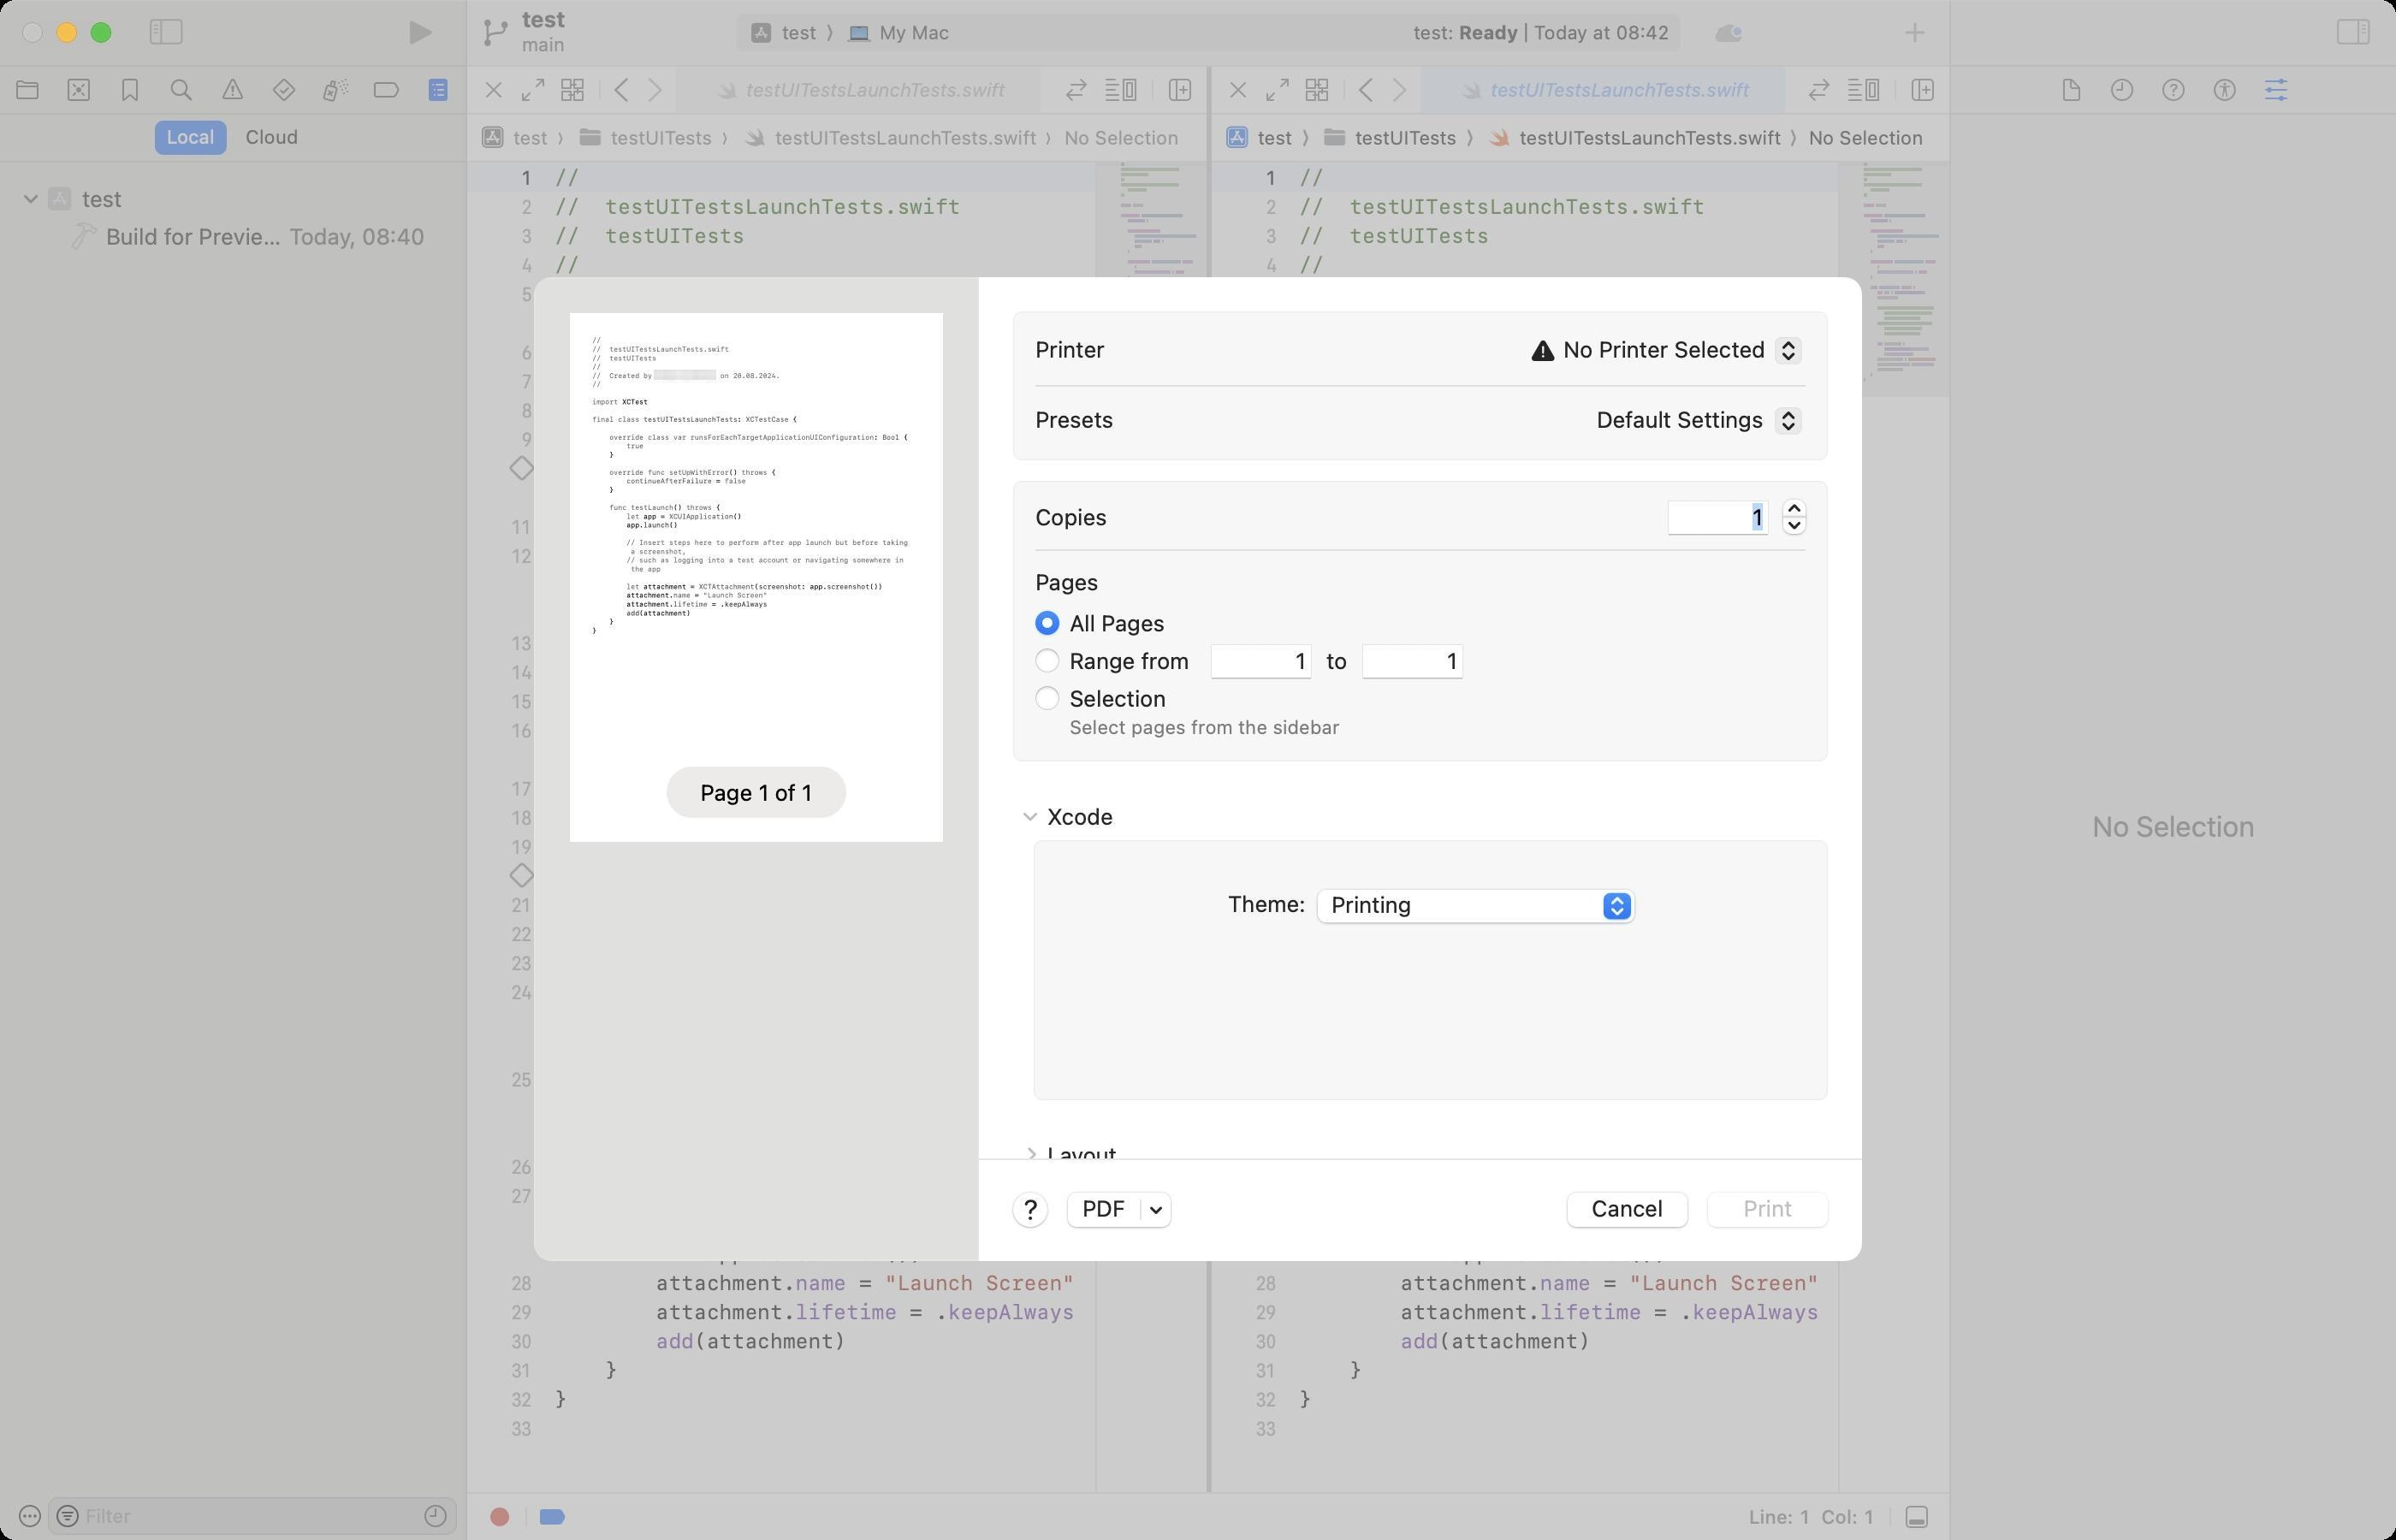
Accessibility tree:
{"name": "test_—_testUITestsLaunchTests.swift", "role": "AXWindow", "description": null, "role_description": "standard window", "value": null, "position": "164.00;127.00", "size": "1400;900", "children": [{"name": "test.xcodeproj", "role": "AXSplitGroup", "description": "/Users/[username]/Code/test/test/test.xcodeproj", "role_description": "split group", "value": null, "position": "0.00;0.00", "size": "1400;900", "children": [{"name": null, "role": "AXGroup", "description": "navigator", "role_description": "group", "value": null, "position": "0.00;0.00", "size": "272;900", "children": [{"name": "", "role": "AXRadioButton", "description": "Project", "role_description": "radio button", "value": 0, "position": "1.00;39.00", "size": "30;27", "children": []}, {"name": "", "role": "AXRadioButton", "description": "Source Control", "role_description": "radio button", "value": 0, "position": "31.00;39.00", "size": "30;27", "children": []}, {"name": "", "role": "AXRadioButton", "description": "Bookmarks", "role_description": "radio button", "value": 0, "position": "61.00;39.00", "size": "30;27", "children": []}, {"name": "", "role": "AXRadioButton", "description": "Find", "role_description": "radio button", "value": 0, "position": "91.00;39.00", "size": "30;27", "children": []}, {"name": "", "role": "AXRadioButton", "description": "Issues", "role_description": "radio button", "value": 0, "position": "121.00;39.00", "size": "30;27", "children": []}, {"name": "", "role": "AXRadioButton", "description": "Tests", "role_description": "radio button", "value": 0, "position": "151.00;39.00", "size": "30;27", "children": []}, {"name": "", "role": "AXRadioButton", "description": "Debug", "role_description": "radio button", "value": 0, "position": "181.00;39.00", "size": "30;27", "children": []}, {"name": "", "role": "AXRadioButton", "description": "Breakpoints", "role_description": "radio button", "value": 0, "position": "211.00;39.00", "size": "30;27", "children": []}, {"name": "", "role": "AXRadioButton", "description": "Reports", "role_description": "radio button", "value": 1, "position": "241.00;39.00", "size": "30;27", "children": []}, {"name": "Local", "role": "AXRadioButton", "description": null, "role_description": "radio button", "value": 1, "position": "90.50;70.50", "size": "42;20", "children": []}, {"name": "Cloud", "role": "AXRadioButton", "description": null, "role_description": "radio button", "value": 0, "position": "136.50;70.50", "size": "45;20", "children": []}, {"name": null, "role": "AXScrollArea", "description": null, "role_description": "scroll area", "value": null, "position": "0.00;95.00", "size": "272;777", "children": [{"name": null, "role": "AXOutline", "description": "Report Navigator", "role_description": "outline", "value": null, "position": "0.00;105.00", "size": "272;767", "children": [{"name": null, "role": "AXRow", "description": null, "role_description": "outline row", "value": null, "position": "0.00;105.00", "size": "272;22", "children": [{"name": null, "role": "AXCell", "description": null, "role_description": "cell", "value": null, "position": "10.00;105.00", "size": "252;22", "children": [{"name": null, "role": "AXImage", "description": "", "role_description": "", "value": null, "position": "26.50;108.00", "size": "17;16", "children": []}, {"name": null, "role": "AXStaticText", "description": null, "role_description": "text", "value": "test", "position": "46.00;108.00", "size": "210;16", "children": []}, {"name": null, "role": "AXDisclosureTriangle", "description": null, "role_description": "disclosure triangle", "value": 1, "position": "12.00;105.00", "size": "13;22", "children": []}]}]}, {"name": null, "role": "AXRow", "description": null, "role_description": "outline row", "value": null, "position": "0.00;127.00", "size": "272;22", "children": [{"name": null, "role": "AXCell", "description": null, "role_description": "cell", "value": null, "position": "10.00;127.00", "size": "252;22", "children": [{"name": null, "role": "AXImage", "description": "", "role_description": "", "value": null, "position": "41.00;130.00", "size": "16;16", "children": []}, {"name": null, "role": "AXStaticText", "description": null, "role_description": "text", "value": "Today, 08:40", "position": "167.00;130.00", "size": "84;16", "children": []}, {"name": null, "role": "AXStaticText", "description": null, "role_description": "text", "value": "Build for Previews", "position": "60.00;130.00", "size": "107;16", "children": []}]}]}, {"name": null, "role": "AXColumn", "description": null, "role_description": "column", "value": null, "position": "10.00;105.00", "size": "252;767", "children": []}]}]}, {"name": null, "role": "AXTextField", "description": "Report navigator filter", "role_description": "search text field", "value": "", "position": "28.00;875.00", "size": "239;22", "children": [{"name": "toggle_filter", "role": "AXButton", "description": null, "role_description": "button", "value": null, "position": "28.00;875.00", "size": "15;22", "children": []}, {"name": "Recent_reports_filter", "role": "AXCheckBox", "description": null, "role_description": "toggle button", "value": 0, "position": "246.00;876.00", "size": "17;20", "children": []}]}, {"name": "", "role": "AXMenuButton", "description": null, "role_description": "menu button", "value": null, "position": "2.00;876.00", "size": "26;20", "children": []}]}, {"name": null, "role": "AXSplitter", "description": null, "role_description": "splitter", "value": 272.0, "position": "272.00;38.00", "size": "1;862", "children": []}, {"name": null, "role": "AXGroup", "description": "editor area", "role_description": "group", "value": null, "position": "273.00;0.00", "size": "866;900", "children": [{"name": null, "role": "AXSplitGroup", "description": null, "role_description": "split group", "value": null, "position": "273.00;0.00", "size": "866;900", "children": [{"name": null, "role": "AXSplitGroup", "description": null, "role_description": "split group", "value": null, "position": "273.00;0.00", "size": "866;900", "children": [{"name": null, "role": "AXGroup", "description": "testUITestsLaunchTests.swift", "role_description": "group", "value": null, "position": "273.00;0.00", "size": "432;900", "children": [{"name": null, "role": "AXGroup", "description": "testUITestsLaunchTests.swift", "role_description": "group", "value": null, "position": "273.00;0.00", "size": "432;900", "children": [{"name": null, "role": "AXSplitGroup", "description": null, "role_description": "split group", "value": null, "position": "273.00;0.00", "size": "432;900", "children": [{"name": null, "role": "AXScrollArea", "description": null, "role_description": "scroll area", "value": null, "position": "273.00;95.00", "size": "432;777", "children": [{"name": null, "role": "AXTextArea", "description": "Source Editor", "role_description": "text entry area", "value": "//\n//  testUITestsLaunchTests.swift\n//  testUITests\n//\n//  Created by [name] [surname] on 20.08.2024.\n//\n\nimport XCTest\n\nfinal class testUITestsLaunchTests: XCTestCase {\n\n    override class var runsForEachTargetApplicationUIConfiguration: Bool {\n        true\n    }\n\n    override func setUpWithError() throws {\n        continueAfterFailure = false\n    }\n\n    func testLaunch() throws {\n        let app = XCUIApplication()\n        app.launch()\n\n        // Insert steps here to perform after app launch but before taking a screenshot,\n        // such as logging into a test account or navigating somewhere in the app\n\n        let attachment = XCTAttachment(screenshot: app.screenshot())\n        attachment.name = \"Launch Screen\"\n        attachment.lifetime = .keepAlways\n        add(attachment)\n    }\n}\n", "position": "273.00;94.00", "size": "432;1138", "children": []}, {"name": null, "role": "AXScrollBar", "description": null, "role_description": "scroll bar", "value": 0.0027662517968565226, "position": "689.00;95.00", "size": "16;777", "children": [{"name": null, "role": "AXValueIndicator", "description": null, "role_description": "value indicator", "value": 0.0027662517968565226, "position": "693.00;97.00", "size": "12;552", "children": []}, {"name": null, "role": "AXButton", "description": null, "role_description": "increment arrow button", "value": null, "position": "689.00;95.00", "size": "0;0", "children": []}, {"name": null, "role": "AXButton", "description": null, "role_description": "decrement arrow button", "value": null, "position": "689.00;95.00", "size": "0;0", "children": []}, {"name": null, "role": "AXButton", "description": null, "role_description": "increment page button", "value": null, "position": "693.00;650.00", "size": "12;222", "children": []}, {"name": null, "role": "AXButton", "description": null, "role_description": "decrement page button", "value": null, "position": "693.00;95.00", "size": "12;2", "children": []}]}, {"name": null, "role": "AXGroup", "description": "Source Editor Change Gutter", "role_description": "group", "value": null, "position": "273.00;94.00", "size": "11;1138", "children": []}, {"name": null, "role": "AXGroup", "description": "Source Editor Gutter", "role_description": "group", "value": null, "position": "284.00;94.00", "size": "30;1138", "children": [{"name": null, "role": "AXButton", "description": "Annotation Line 10: Line: 10", "role_description": "button", "value": "No result", "position": "297.00;265.00", "size": "16;17", "children": []}, {"name": null, "role": "AXButton", "description": "Annotation Line 20: Line: 20", "role_description": "button", "value": "No result", "position": "297.00;503.00", "size": "16;17", "children": []}]}, {"name": null, "role": "AXGroup", "description": "Source Editor Minimap", "role_description": "group", "value": null, "position": "640.00;0.00", "size": "65;900", "children": [{"name": "Minimap_Landmark", "role": "AXStaticText", "description": "testUITestsLaunchTests", "role_description": "text", "value": null, "position": "655.00;122.00", "size": "45;11", "children": []}, {"name": "Minimap_Landmark", "role": "AXStaticText", "description": "runsForEachTargetApplicationUIConfiguration", "role_description": "text", "value": null, "position": "659.00;131.00", "size": "41;11", "children": []}, {"name": "Minimap_Landmark", "role": "AXStaticText", "description": "setUpWithError()", "role_description": "text", "value": null, "position": "659.00;149.00", "size": "41;11", "children": []}, {"name": "Minimap_Landmark", "role": "AXStaticText", "description": "testLaunch()", "role_description": "text", "value": null, "position": "659.00;164.00", "size": "41;11", "children": []}]}]}]}, {"name": null, "role": "AXGroup", "description": "Jump Bar", "role_description": "group", "value": null, "position": "273.00;67.00", "size": "432;28", "children": [{"name": null, "role": "AXPopUpButton", "description": null, "role_description": "pop up button", "value": "test", "position": "273.00;67.00", "size": "62;27", "children": []}, {"name": null, "role": "AXPopUpButton", "description": null, "role_description": "pop up button", "value": "testUITests", "position": "335.00;67.00", "size": "96;27", "children": []}, {"name": null, "role": "AXPopUpButton", "description": null, "role_description": "pop up button", "value": "testUITestsLaunchTests.swift", "position": "431.00;67.00", "size": "189;27", "children": []}, {"name": null, "role": "AXPopUpButton", "description": null, "role_description": "pop up button", "value": "No Selection", "position": "620.00;67.00", "size": "83;27", "children": []}]}]}, {"name": null, "role": "AXGroup", "description": "Tab Bar", "role_description": "group", "value": null, "position": "273.00;39.00", "size": "432;28", "children": [{"name": "Tab_bar,_1_tab", "role": "AXTabGroup", "description": "tab bar", "role_description": "tab group", "value": "{\n    \"name\": \"testUITestsLaunchTests.swift\",\n    \"role\": \"AXRadioButton\",\n    \"description\": null,\n    \"role_description\": \"tab\",\n    \"value\": true,\n    \"position\": \"395.00;39.00\",\n    \"size\": \"213;27\",\n    \"children\": [\n        {\n            \"name\": \"close_tab\",\n            \"role\": \"AXButton\",\n            \"description\": \"Close\",\n            \"role_description\": \"button\",\n            \"value\": null,\n            \"position\": \"399.00;44.50\",\n            \"size\": \"16;16\",\n            \"children\": [\n                {\n                    \"name\": \"close_tab\",\n                    \"role\": \"AXButton\",\n                    \"description\": \"Close\",\n                    \"role_description\": \"button\",\n                    \"value\": null,\n                    \"position\": \"399.00;44.50\",\n                    \"size\": \"16;16\",\n                    \"children\": []\n                }\n            ]\n        }\n    ]\n}", "position": "395.00;39.00", "size": "220;27", "children": [{"name": null, "role": "AXScrollArea", "description": null, "role_description": "scroll area", "value": null, "position": "395.00;39.00", "size": "220;27", "children": [{"name": "testUITestsLaunchTests.swift", "role": "AXRadioButton", "description": null, "role_description": "tab", "value": true, "position": "395.00;39.00", "size": "213;27", "children": [{"name": "close_tab", "role": "AXButton", "description": "Close", "role_description": "button", "value": null, "position": "399.00;44.50", "size": "16;16", "children": [{"name": "close_tab", "role": "AXButton", "description": "Close", "role_description": "button", "value": null, "position": "399.00;44.50", "size": "16;16", "children": []}]}]}]}]}, {"name": "", "role": "AXButton", "description": "Close Editor", "role_description": "button", "value": null, "position": "277.00;39.00", "size": "23;27", "children": []}, {"name": "", "role": "AXCheckBox", "description": "Focus Editor", "role_description": "toggle button", "value": "0", "position": "300.00;39.00", "size": "23;27", "children": []}, {"name": "", "role": "AXButton", "description": "Related Items", "role_description": "button", "value": null, "position": "323.00;39.00", "size": "23;27", "children": []}, {"name": "", "role": "AXButton", "description": "Go Back", "role_description": "button", "value": null, "position": "355.00;39.00", "size": "18;27", "children": []}, {"name": "", "role": "AXButton", "description": "Go Forward", "role_description": "button", "value": null, "position": "373.00;39.00", "size": "18;27", "children": []}, {"name": "", "role": "AXCheckBox", "description": "Code Review", "role_description": "toggle button", "value": "0", "position": "617.00;39.00", "size": "24;27", "children": []}, {"name": "", "role": "AXButton", "description": "editor options", "role_description": "button", "value": null, "position": "641.00;39.00", "size": "28;27", "children": []}, {"name": "", "role": "AXButton", "description": "Add Editor on Right", "role_description": "button", "value": null, "position": "678.00;39.00", "size": "23;27", "children": []}]}]}, {"name": null, "role": "AXSplitter", "description": null, "role_description": "splitter", "value": 432.0, "position": "705.00;38.00", "size": "3;862", "children": []}, {"name": null, "role": "AXGroup", "description": "testUITestsLaunchTests.swift", "role_description": "group", "value": null, "position": "708.00;0.00", "size": "431;900", "children": [{"name": null, "role": "AXGroup", "description": "testUITestsLaunchTests.swift", "role_description": "group", "value": null, "position": "708.00;0.00", "size": "431;900", "children": [{"name": null, "role": "AXSplitGroup", "description": null, "role_description": "split group", "value": null, "position": "708.00;0.00", "size": "431;900", "children": [{"name": null, "role": "AXScrollArea", "description": null, "role_description": "scroll area", "value": null, "position": "708.00;95.00", "size": "431;777", "children": [{"name": null, "role": "AXTextArea", "description": "Source Editor", "role_description": "text entry area", "value": "//\n//  testUITestsLaunchTests.swift\n//  testUITests\n//\n//  Created by [name] [surname] on 20.08.2024.\n//\n\nimport XCTest\n\nfinal class testUITestsLaunchTests: XCTestCase {\n\n    override class var runsForEachTargetApplicationUIConfiguration: Bool {\n        true\n    }\n\n    override func setUpWithError() throws {\n        continueAfterFailure = false\n    }\n\n    func testLaunch() throws {\n        let app = XCUIApplication()\n        app.launch()\n\n        // Insert steps here to perform after app launch but before taking a screenshot,\n        // such as logging into a test account or navigating somewhere in the app\n\n        let attachment = XCTAttachment(screenshot: app.screenshot())\n        attachment.name = \"Launch Screen\"\n        attachment.lifetime = .keepAlways\n        add(attachment)\n    }\n}\n", "position": "708.00;94.00", "size": "431;1138", "children": []}, {"name": null, "role": "AXScrollBar", "description": null, "role_description": "scroll bar", "value": 0.0027662517968565226, "position": "1123.00;95.00", "size": "16;777", "children": [{"name": null, "role": "AXValueIndicator", "description": null, "role_description": "value indicator", "value": 0.0027662517968565226, "position": "1127.00;97.00", "size": "12;552", "children": []}, {"name": null, "role": "AXButton", "description": null, "role_description": "increment arrow button", "value": null, "position": "1123.00;95.00", "size": "0;0", "children": []}, {"name": null, "role": "AXButton", "description": null, "role_description": "decrement arrow button", "value": null, "position": "1123.00;95.00", "size": "0;0", "children": []}, {"name": null, "role": "AXButton", "description": null, "role_description": "increment page button", "value": null, "position": "1127.00;650.00", "size": "12;222", "children": []}, {"name": null, "role": "AXButton", "description": null, "role_description": "decrement page button", "value": null, "position": "1127.00;95.00", "size": "12;2", "children": []}]}, {"name": null, "role": "AXGroup", "description": "Source Editor Gutter", "role_description": "group", "value": null, "position": "719.00;94.00", "size": "30;1138", "children": [{"name": null, "role": "AXButton", "description": "Annotation Line 10: Line: 10", "role_description": "button", "value": "No result", "position": "732.00;265.00", "size": "16;17", "children": []}, {"name": null, "role": "AXButton", "description": "Annotation Line 20: Line: 20", "role_description": "button", "value": "No result", "position": "732.00;503.00", "size": "16;17", "children": []}]}, {"name": null, "role": "AXGroup", "description": "Source Editor Change Gutter", "role_description": "group", "value": null, "position": "708.00;94.00", "size": "11;1138", "children": []}, {"name": null, "role": "AXGroup", "description": "Source Editor Minimap", "role_description": "group", "value": null, "position": "1074.00;0.00", "size": "65;900", "children": [{"name": "Minimap_Landmark", "role": "AXStaticText", "description": "testUITestsLaunchTests", "role_description": "text", "value": null, "position": "1089.00;122.00", "size": "45;11", "children": []}, {"name": "Minimap_Landmark", "role": "AXStaticText", "description": "runsForEachTargetApplicationUIConfiguration", "role_description": "text", "value": null, "position": "1093.00;131.00", "size": "41;11", "children": []}, {"name": "Minimap_Landmark", "role": "AXStaticText", "description": "setUpWithError()", "role_description": "text", "value": null, "position": "1093.00;149.00", "size": "41;11", "children": []}, {"name": "Minimap_Landmark", "role": "AXStaticText", "description": "testLaunch()", "role_description": "text", "value": null, "position": "1093.00;164.00", "size": "41;11", "children": []}]}]}]}, {"name": null, "role": "AXGroup", "description": "Jump Bar", "role_description": "group", "value": null, "position": "708.00;67.00", "size": "431;28", "children": [{"name": null, "role": "AXPopUpButton", "description": null, "role_description": "pop up button", "value": "test", "position": "708.00;67.00", "size": "62;27", "children": []}, {"name": null, "role": "AXPopUpButton", "description": null, "role_description": "pop up button", "value": "testUITests", "position": "770.00;67.00", "size": "96;27", "children": []}, {"name": null, "role": "AXPopUpButton", "description": null, "role_description": "pop up button", "value": "testUITestsLaunchTests.swift", "position": "866.00;67.00", "size": "189;27", "children": []}, {"name": null, "role": "AXPopUpButton", "description": null, "role_description": "pop up button", "value": "No Selection", "position": "1055.00;67.00", "size": "83;27", "children": []}]}]}, {"name": null, "role": "AXGroup", "description": "Tab Bar", "role_description": "group", "value": null, "position": "708.00;39.00", "size": "431;28", "children": [{"name": "Tab_bar,_1_tab", "role": "AXTabGroup", "description": "tab bar", "role_description": "tab group", "value": "{\n    \"name\": \"testUITestsLaunchTests.swift\",\n    \"role\": \"AXRadioButton\",\n    \"description\": null,\n    \"role_description\": \"tab\",\n    \"value\": true,\n    \"position\": \"830.00;39.00\",\n    \"size\": \"213;27\",\n    \"children\": [\n        {\n            \"name\": \"close_tab\",\n            \"role\": \"AXButton\",\n            \"description\": \"Close\",\n            \"role_description\": \"button\",\n            \"value\": null,\n            \"position\": \"834.00;44.50\",\n            \"size\": \"16;16\",\n            \"children\": [\n                {\n                    \"name\": \"close_tab\",\n                    \"role\": \"AXButton\",\n                    \"description\": \"Close\",\n                    \"role_description\": \"button\",\n                    \"value\": null,\n                    \"position\": \"834.00;44.50\",\n                    \"size\": \"16;16\",\n                    \"children\": []\n                }\n            ]\n        }\n    ]\n}", "position": "830.00;39.00", "size": "219;27", "children": [{"name": null, "role": "AXScrollArea", "description": null, "role_description": "scroll area", "value": null, "position": "830.00;39.00", "size": "219;27", "children": [{"name": "testUITestsLaunchTests.swift", "role": "AXRadioButton", "description": null, "role_description": "tab", "value": true, "position": "830.00;39.00", "size": "213;27", "children": [{"name": "close_tab", "role": "AXButton", "description": "Close", "role_description": "button", "value": null, "position": "834.00;44.50", "size": "16;16", "children": [{"name": "close_tab", "role": "AXButton", "description": "Close", "role_description": "button", "value": null, "position": "834.00;44.50", "size": "16;16", "children": []}]}]}]}]}, {"name": "", "role": "AXButton", "description": "Close Editor", "role_description": "button", "value": null, "position": "712.00;39.00", "size": "23;27", "children": []}, {"name": "", "role": "AXCheckBox", "description": "Focus Editor", "role_description": "toggle button", "value": "0", "position": "735.00;39.00", "size": "23;27", "children": []}, {"name": "", "role": "AXButton", "description": "Related Items", "role_description": "button", "value": null, "position": "758.00;39.00", "size": "23;27", "children": []}, {"name": "", "role": "AXButton", "description": "Go Back", "role_description": "button", "value": null, "position": "790.00;39.00", "size": "18;27", "children": []}, {"name": "", "role": "AXButton", "description": "Go Forward", "role_description": "button", "value": null, "position": "808.00;39.00", "size": "18;27", "children": []}, {"name": "", "role": "AXCheckBox", "description": "Code Review", "role_description": "toggle button", "value": "0", "position": "1051.00;39.00", "size": "24;27", "children": []}, {"name": "", "role": "AXButton", "description": "editor options", "role_description": "button", "value": null, "position": "1075.00;39.00", "size": "28;27", "children": []}, {"name": "", "role": "AXButton", "description": "Add Editor on Right", "role_description": "button", "value": null, "position": "1112.00;39.00", "size": "23;27", "children": []}]}]}]}, {"name": null, "role": "AXGroup", "description": "debug bar", "role_description": "group", "value": null, "position": "273.00;873.00", "size": "866;27", "children": [{"name": "", "role": "AXButton", "description": "Record UI Test", "role_description": "button", "value": null, "position": "277.00;873.00", "size": "30;27", "children": []}, {"name": "", "role": "AXCheckBox", "description": "Breakpoints", "role_description": "toggle button", "value": 1, "position": "308.00;873.00", "size": "30;27", "children": []}, {"name": null, "role": "AXStaticText", "description": null, "role_description": "text", "value": "Line: 1  Col: 1", "position": "1020.00;879.50", "size": "78;14", "children": []}, {"name": "", "role": "AXButton", "description": "show debug area", "role_description": "button", "value": null, "position": "1105.00;873.00", "size": "30;27", "children": []}]}]}]}, {"name": null, "role": "AXSplitter", "description": null, "role_description": "splitter", "value": 866.0, "position": "1139.00;38.00", "size": "1;862", "children": []}, {"name": null, "role": "AXGroup", "description": "inspector", "role_description": "group", "value": null, "position": "1140.00;0.00", "size": "260;900", "children": [{"name": null, "role": "AXScrollArea", "description": null, "role_description": "scroll area", "value": null, "position": "1140.00;66.00", "size": "260;834", "children": [{"name": null, "role": "AXGroup", "description": null, "role_description": "group", "value": null, "position": "1140.00;66.00", "size": "260;834", "children": [{"name": null, "role": "AXStaticText", "description": null, "role_description": "text", "value": "No Selection", "position": "1218.50;473.00", "size": "103;20", "children": []}]}, {"name": null, "role": "AXScrollBar", "description": null, "role_description": "scroll bar", "value": 0.0, "position": "1384.00;66.00", "size": "16;834", "children": []}]}, {"name": "", "role": "AXRadioButton", "description": "File Inspector", "role_description": "radio button", "value": 0, "position": "1195.00;39.00", "size": "30;27", "children": []}, {"name": "", "role": "AXRadioButton", "description": "History Inspector", "role_description": "radio button", "value": 0, "position": "1225.00;39.00", "size": "30;27", "children": []}, {"name": "", "role": "AXRadioButton", "description": "Quick Help Inspector", "role_description": "radio button", "value": 0, "position": "1255.00;39.00", "size": "30;27", "children": []}, {"name": "", "role": "AXRadioButton", "description": "Accessibility Inspector", "role_description": "radio button", "value": 0, "position": "1285.00;39.00", "size": "30;27", "children": []}, {"name": "", "role": "AXRadioButton", "description": "Attributes Inspector", "role_description": "radio button", "value": 1, "position": "1315.00;39.00", "size": "30;27", "children": []}]}]}, {"name": null, "role": "AXToolbar", "description": null, "role_description": "toolbar", "value": null, "position": "0.00;0.00", "size": "1400;38", "children": [{"name": null, "role": "AXButton", "description": "Hide Navigator", "role_description": "button", "value": null, "position": "76.00;0.00", "size": "42;38", "children": []}, {"name": null, "role": "AXGroup", "description": null, "role_description": "group", "value": null, "position": "176.00;0.00", "size": "92;38", "children": [{"name": "Run", "role": "AXButton", "description": null, "role_description": "button", "value": null, "position": "225.00;7.00", "size": "40;25", "children": []}]}, {"name": null, "role": "AXButton", "description": "Branch Chooser", "role_description": "button", "value": "test, main", "position": "277.00;0.00", "size": "136;38", "children": [{"name": null, "role": "AXButton", "description": "Branch Chooser", "role_description": "button", "value": "test, main", "position": "281.00;2.00", "size": "128;34", "children": [{"name": null, "role": "AXStaticText", "description": null, "role_description": "text", "value": "test", "position": "303.00;3.00", "size": "30;16", "children": []}, {"name": null, "role": "AXStaticText", "description": null, "role_description": "text", "value": "main", "position": "303.00;19.00", "size": "30;14", "children": []}, {"name": null, "role": "AXImage", "description": "", "role_description": "image", "value": null, "position": "281.00;7.00", "size": "18;24", "children": []}]}]}, {"name": null, "role": "AXGroup", "description": null, "role_description": "group", "value": null, "position": "426.00;0.00", "size": "560;38", "children": [{"name": null, "role": "AXGroup", "description": "Activity View", "role_description": "group", "value": null, "position": "430.00;8.00", "size": "552;22", "children": [{"name": null, "role": "AXList", "description": "path", "role_description": "list", "value": null, "position": "430.00;8.00", "size": "140;22", "children": [{"name": null, "role": "AXPopUpButton", "description": "Active Scheme", "role_description": "pop up button", "value": "test", "position": "430.00;8.00", "size": "62;22", "children": []}, {"name": null, "role": "AXPopUpButton", "description": "Active Run Destination", "role_description": "pop up button", "value": "My Mac", "position": "492.00;8.00", "size": "78;22", "children": []}]}, {"name": null, "role": "AXStaticText", "description": null, "role_description": "text", "value": "test: Ready │ Today at 08:42", "position": "824.00;12.00", "size": "154;14", "children": []}]}]}, {"name": null, "role": "AXButton", "description": "Notices", "role_description": "button", "value": null, "position": "995.00;0.00", "size": "30;38", "children": []}, {"name": null, "role": "AXButton", "description": "Library", "role_description": "button", "value": null, "position": "1103.00;0.00", "size": "32;38", "children": []}, {"name": null, "role": "AXButton", "description": "Hide Inspector", "role_description": "button", "value": null, "position": "1354.00;0.00", "size": "42;38", "children": []}]}, {"name": null, "role": "AXButton", "description": null, "role_description": "close button", "value": null, "position": "12.00;11.00", "size": "14;16", "children": []}, {"name": null, "role": "AXButton", "description": null, "role_description": "zoom button", "value": null, "position": "52.00;11.00", "size": "14;16", "children": [{"name": null, "role": "AXGroup", "description": null, "role_description": "group", "value": null, "position": "52.00;11.00", "size": "14;16", "children": [{"name": null, "role": "AXGroup", "description": null, "role_description": "group", "value": null, "position": "52.00;11.00", "size": "14;16", "children": []}]}]}, {"name": null, "role": "AXButton", "description": null, "role_description": "minimize button", "value": null, "position": "32.00;11.00", "size": "14;16", "children": []}, {"name": null, "role": "AXSheet", "description": null, "role_description": "sheet", "value": null, "position": "312.00;162.00", "size": "776;575", "children": [{"name": null, "role": "AXSplitGroup", "description": null, "role_description": "split group", "value": null, "position": "312.00;162.00", "size": "776;575", "children": [{"name": null, "role": "AXScrollArea", "description": null, "role_description": "scroll area", "value": null, "position": "312.00;162.00", "size": "260;575", "children": [{"name": null, "role": "AXList", "description": null, "role_description": "collection", "value": null, "position": "313.00;163.00", "size": "258;573", "children": [{"name": null, "role": "AXList", "description": null, "role_description": "section", "value": null, "position": "333.00;183.00", "size": "218;309", "children": [{"name": null, "role": "AXGroup", "description": null, "role_description": "group", "value": null, "position": "333.00;183.00", "size": "218;309", "children": [{"name": null, "role": "AXImage", "description": "", "role_description": "image", "value": null, "position": "333.00;183.00", "size": "218;309", "children": []}, {"name": null, "role": "AXStaticText", "description": null, "role_description": "text", "value": "Page 1 of 1", "position": "397.50;455.00", "size": "89;16", "children": []}]}]}]}]}, {"name": null, "role": "AXSplitter", "description": null, "role_description": "splitter", "value": 260.0, "position": "572.00;162.00", "size": "0;575", "children": []}, {"name": "Cancel", "role": "AXButton", "description": null, "role_description": "button", "value": null, "position": "909.00;692.00", "size": "84;32", "children": []}, {"name": "Print", "role": "AXButton", "description": null, "role_description": "button", "value": null, "position": "991.00;692.00", "size": "84;32", "children": []}, {"name": null, "role": "AXGroup", "description": null, "role_description": "group", "value": null, "position": "589.00;180.00", "size": "482;93", "children": [{"name": null, "role": "AXStaticText", "description": null, "role_description": "text", "value": "Printer", "position": "603.00;196.00", "size": "44;16", "children": []}, {"name": null, "role": "AXPopUpButton", "description": null, "role_description": "pop up button", "value": "No Printer Selected", "position": "881.00;194.00", "size": "178;25", "children": []}, {"name": null, "role": "AXStaticText", "description": null, "role_description": "text", "value": "Presets", "position": "603.00;237.00", "size": "50;16", "children": []}, {"name": null, "role": "AXPopUpButton", "description": null, "role_description": "pop up button", "value": "Default Settings", "position": "922.00;235.00", "size": "137;25", "children": []}]}, {"name": null, "role": "AXScrollArea", "description": null, "role_description": "scroll area", "value": null, "position": "592.00;281.00", "size": "496;396", "children": [{"name": null, "role": "AXGroup", "description": null, "role_description": "group", "value": null, "position": "589.00;279.00", "size": "482;170", "children": [{"name": null, "role": "AXTextField", "description": "Copies", "role_description": "text field", "value": "1", "position": "974.00;292.00", "size": "60;21", "children": []}, {"name": null, "role": "AXStaticText", "description": null, "role_description": "text", "value": "Copies", "position": "603.00;294.00", "size": "46;16", "children": []}, {"name": null, "role": "AXIncrementor", "description": "copies", "role_description": "stepper", "value": 1.0, "position": "1039.00;288.00", "size": "19;28", "children": [{"name": null, "role": "AXButton", "description": null, "role_description": "increment arrow button", "value": null, "position": "1039.00;288.00", "size": "19;14", "children": []}, {"name": null, "role": "AXButton", "description": null, "role_description": "decrement arrow button", "value": null, "position": "1039.00;302.00", "size": "19;14", "children": []}]}, {"name": null, "role": "AXStaticText", "description": null, "role_description": "text", "value": "Pages", "position": "603.00;332.00", "size": "41;16", "children": []}, {"name": null, "role": "AXTextField", "description": null, "role_description": "text field", "value": "1", "position": "707.00;376.00", "size": "60;21", "children": []}, {"name": null, "role": "AXStaticText", "description": null, "role_description": "text", "value": "to", "position": "773.00;378.00", "size": "16;16", "children": []}, {"name": null, "role": "AXTextField", "description": null, "role_description": "text field", "value": "1", "position": "795.50;376.00", "size": "60;21", "children": []}, {"name": null, "role": "AXStaticText", "description": null, "role_description": "text", "value": "", "position": "688.00;400.00", "size": "4;16", "children": []}, {"name": null, "role": "AXStaticText", "description": null, "role_description": "text", "value": "Select pages from the sidebar", "position": "623.00;418.00", "size": "162;14", "children": []}, {"name": "All_Pages", "role": "AXRadioButton", "description": null, "role_description": "radio button", "value": 1, "position": "603.00;355.00", "size": "82;18", "children": []}, {"name": "Range_from", "role": "AXRadioButton", "description": null, "role_description": "radio button", "value": 0, "position": "603.00;377.00", "size": "96;18", "children": []}, {"name": "Selection", "role": "AXRadioButton", "description": null, "role_description": "radio button", "value": 0, "position": "603.00;399.00", "size": "83;18", "children": []}]}, {"name": null, "role": "AXGroup", "description": null, "role_description": "group", "value": null, "position": "592.00;461.00", "size": "476;298", "children": [{"name": null, "role": "AXDisclosureTriangle", "description": null, "role_description": "disclosure triangle", "value": 1, "position": "596.00;470.50", "size": "13;13", "children": []}, {"name": null, "role": "AXStaticText", "description": null, "role_description": "text", "value": "Xcode", "position": "610.00;469.00", "size": "42;16", "children": []}, {"name": null, "role": "AXGroup", "description": null, "role_description": "group", "value": null, "position": "601.00;489.00", "size": "470;158", "children": [{"name": null, "role": "AXPopUpButton", "description": null, "role_description": "pop up button", "value": "Printing", "position": "767.00;518.00", "size": "192;26", "children": []}, {"name": null, "role": "AXStaticText", "description": null, "role_description": "text", "value": "Theme:", "position": "713.00;520.00", "size": "52;17", "children": []}]}, {"name": null, "role": "AXStaticText", "description": null, "role_description": "text", "value": "Layout", "position": "610.00;667.00", "size": "45;16", "children": []}, {"name": null, "role": "AXStaticText", "description": null, "role_description": "text", "value": "1 page per sheet", "position": "610.00;687.00", "size": "92;14", "children": []}, {"name": null, "role": "AXDisclosureTriangle", "description": null, "role_description": "disclosure triangle", "value": 0, "position": "596.00;668.50", "size": "13;13", "children": []}, {"name": null, "role": "AXStaticText", "description": null, "role_description": "text", "value": "Paper Handling", "position": "610.00;721.00", "size": "96;16", "children": []}, {"name": null, "role": "AXStaticText", "description": null, "role_description": "text", "value": "Collate Sheets • All Sheets", "position": "610.00;741.00", "size": "144;14", "children": []}, {"name": null, "role": "AXDisclosureTriangle", "description": null, "role_description": "disclosure triangle", "value": 0, "position": "596.00;722.50", "size": "13;13", "children": []}]}, {"name": null, "role": "AXScrollBar", "description": null, "role_description": "scroll bar", "value": 0.0, "position": "1072.00;281.00", "size": "16;396", "children": [{"name": null, "role": "AXValueIndicator", "description": null, "role_description": "value indicator", "value": 0.0, "position": "1076.00;282.00", "size": "12;326", "children": []}, {"name": null, "role": "AXButton", "description": null, "role_description": "increment arrow button", "value": null, "position": "1072.00;281.00", "size": "0;0", "children": []}, {"name": null, "role": "AXButton", "description": null, "role_description": "decrement arrow button", "value": null, "position": "1072.00;281.00", "size": "0;0", "children": []}, {"name": null, "role": "AXButton", "description": null, "role_description": "increment page button", "value": null, "position": "1076.00;608.50", "size": "12;68", "children": []}, {"name": null, "role": "AXButton", "description": null, "role_description": "decrement page button", "value": null, "position": "1076.00;281.00", "size": "12;1", "children": []}]}]}, {"name": null, "role": "AXButton", "description": "Help", "role_description": "button", "value": null, "position": "589.00;696.00", "size": "25;25", "children": []}, {"name": null, "role": "AXGroup", "description": null, "role_description": "group", "value": null, "position": "621.00;695.00", "size": "66;24", "children": [{"name": null, "role": "AXButton", "description": "PDF", "role_description": "button", "value": null, "position": "621.00;695.00", "size": "46;24", "children": []}, {"name": null, "role": "AXMenuButton", "description": "PDF", "role_description": "menu button", "value": null, "position": "667.00;695.00", "size": "20;24", "children": []}]}]}]}]}